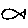
Label: fish